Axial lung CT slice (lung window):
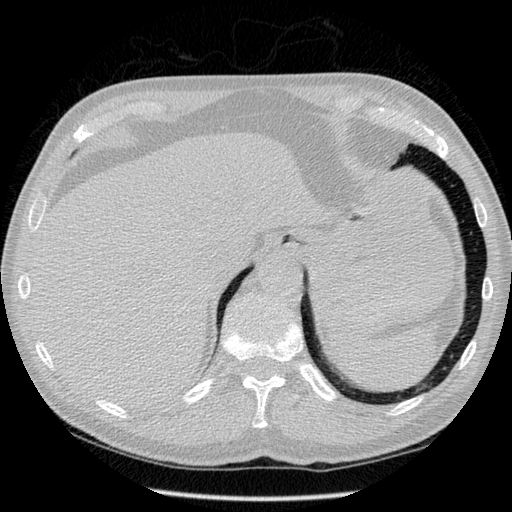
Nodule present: no